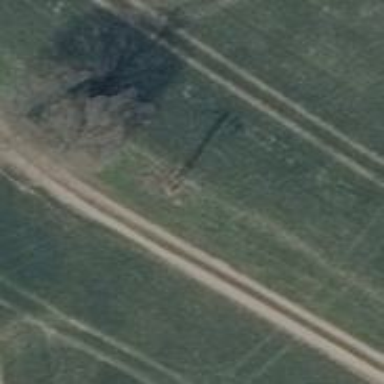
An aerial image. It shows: Power pole.